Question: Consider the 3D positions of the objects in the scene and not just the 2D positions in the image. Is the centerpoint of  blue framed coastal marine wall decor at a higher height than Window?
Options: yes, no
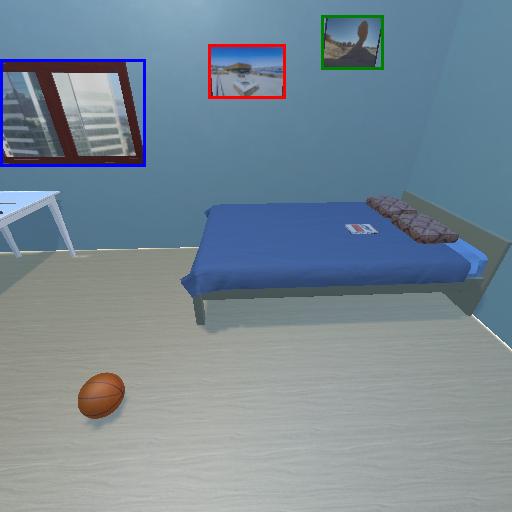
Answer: yes